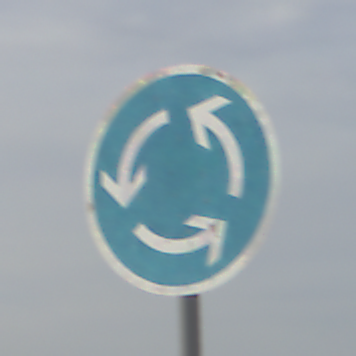
Verkehrszeichen: Kreisverkehr
Umgebung: Outdoor, Suburban
Tageszeit: MorningAfternoon
Wetter: PartlyCloudy
Licht: Natural
Jahreszeit: NotSpecified
Kontrast: HighContrast